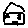
Label: house